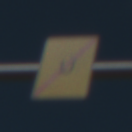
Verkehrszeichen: EndeUmleitung
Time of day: Midday
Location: Outdoor (Nature)
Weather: PartlyCloudy
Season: NotSpecified
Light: Natural